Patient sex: M
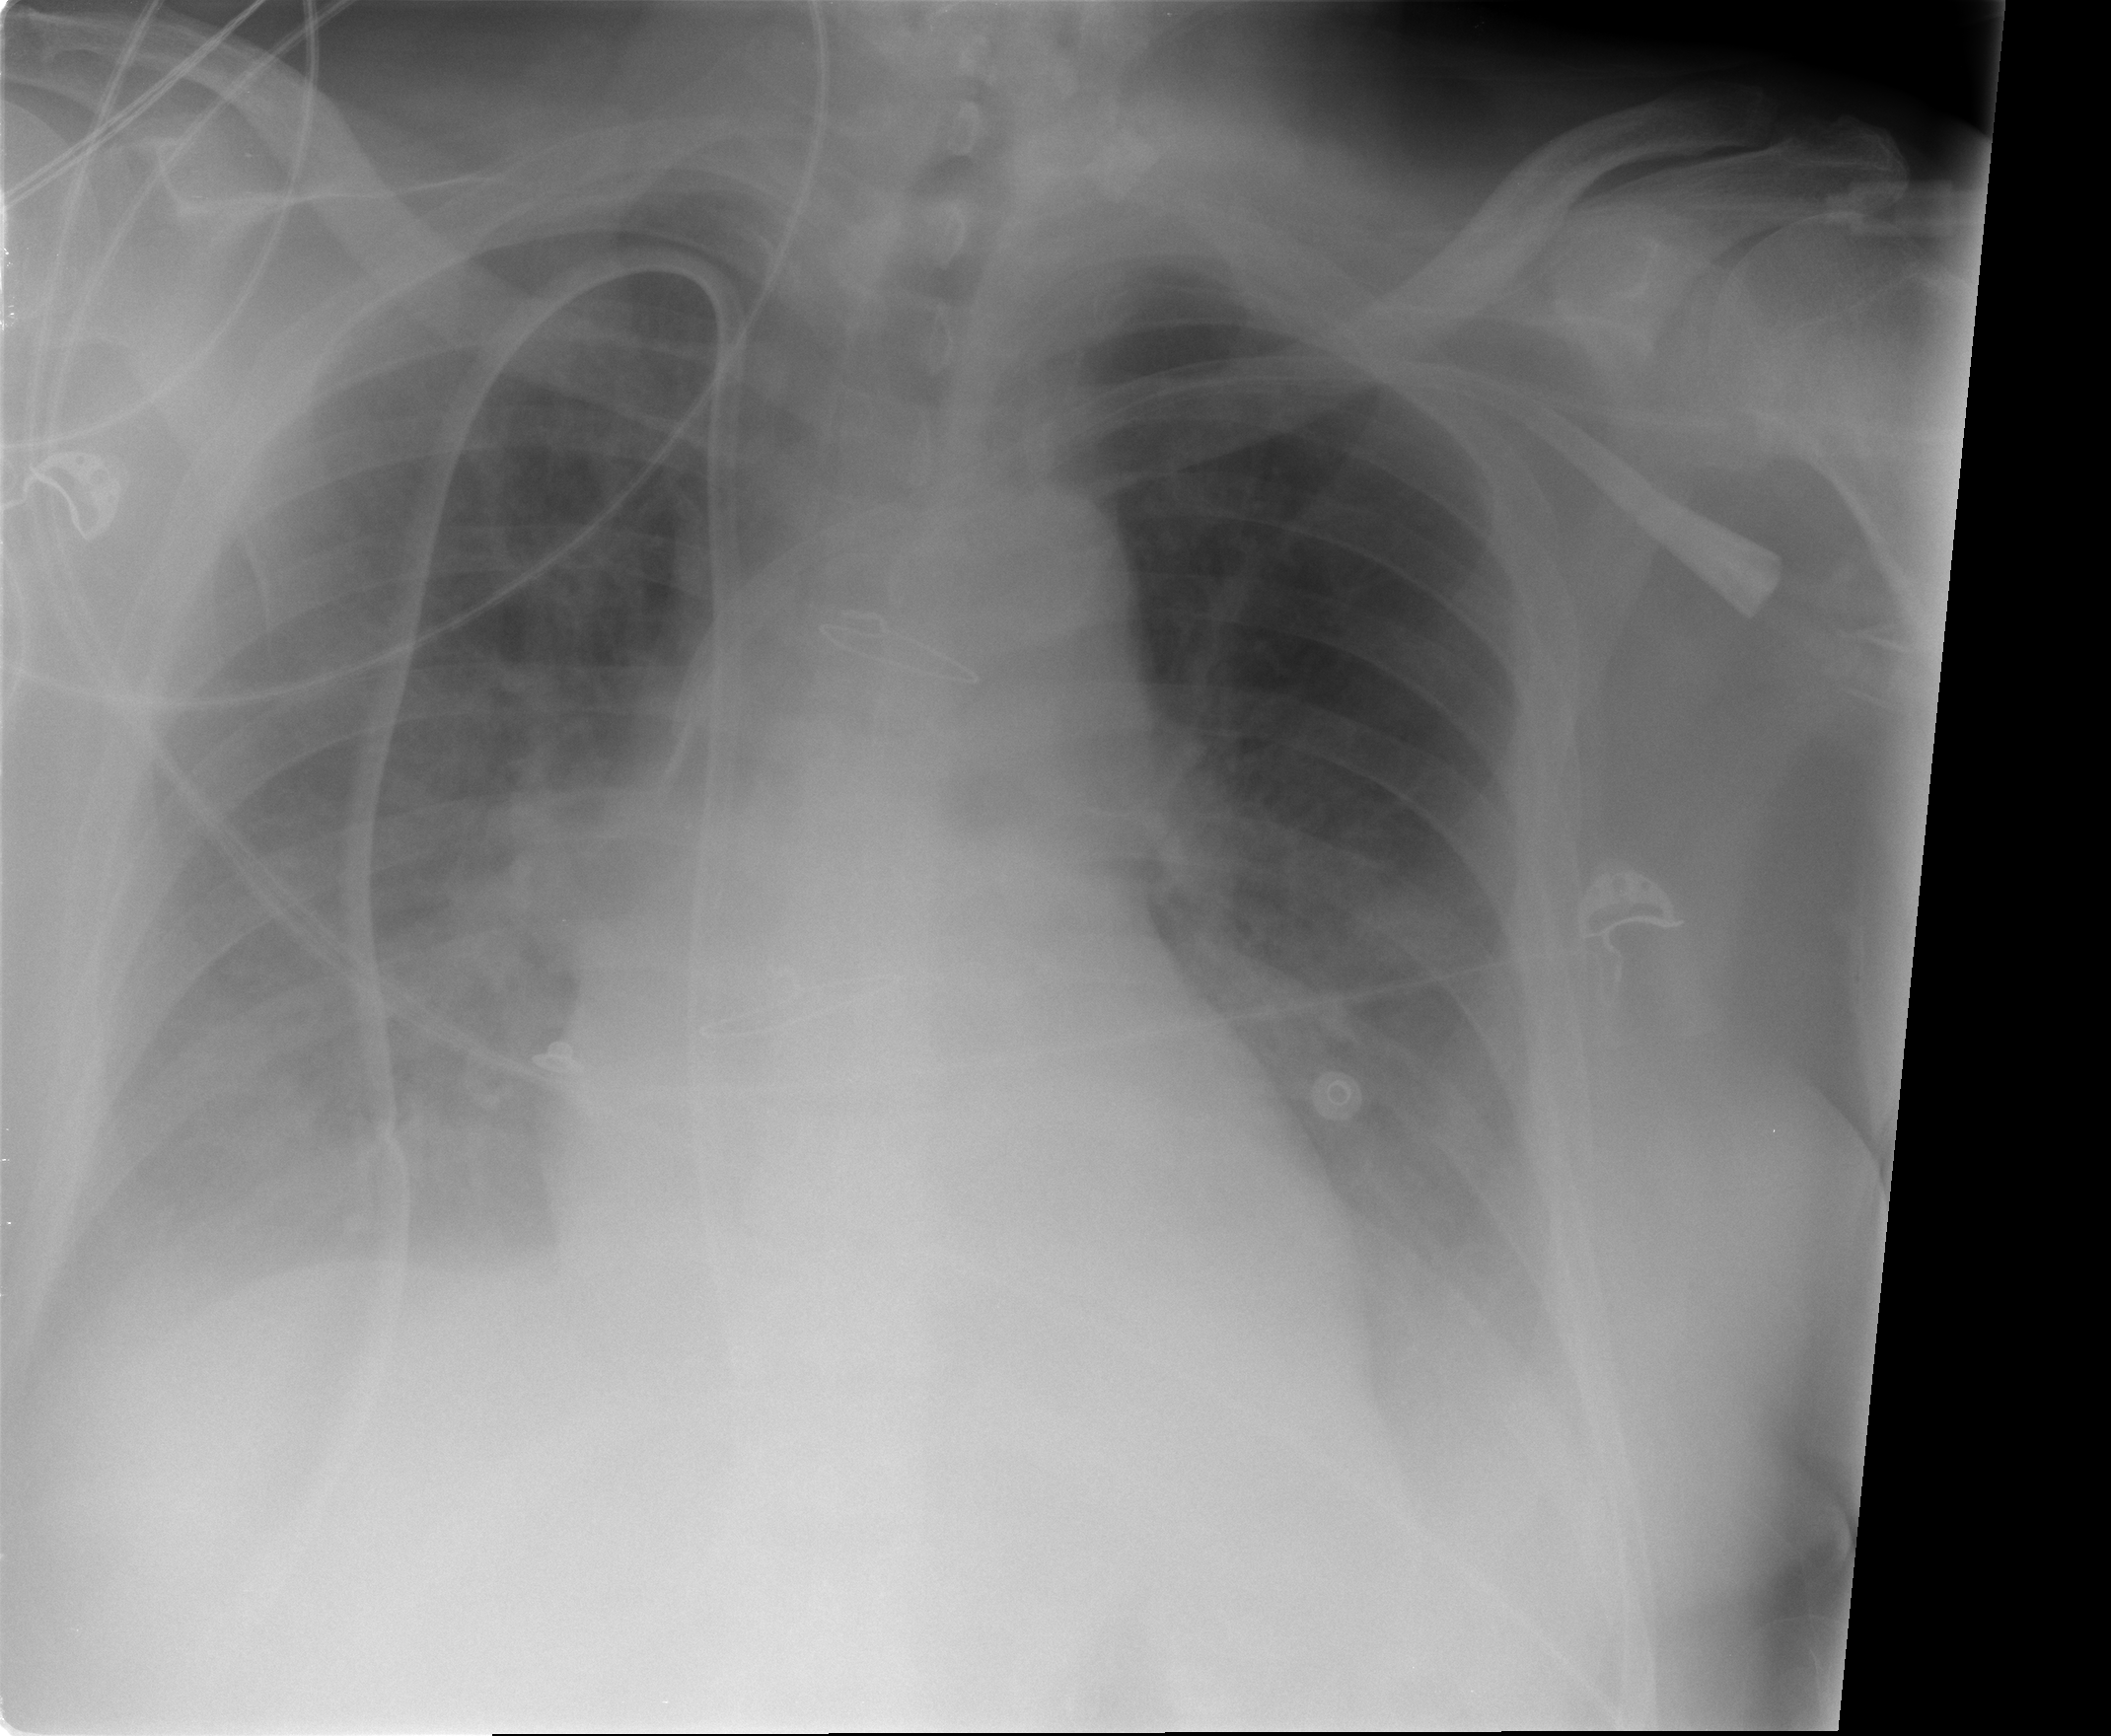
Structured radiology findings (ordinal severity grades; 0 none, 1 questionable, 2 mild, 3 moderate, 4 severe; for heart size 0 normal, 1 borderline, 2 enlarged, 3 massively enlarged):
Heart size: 1
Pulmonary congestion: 2
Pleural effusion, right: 3
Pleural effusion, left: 3
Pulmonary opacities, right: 2
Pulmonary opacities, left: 2
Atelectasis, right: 2
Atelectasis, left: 2